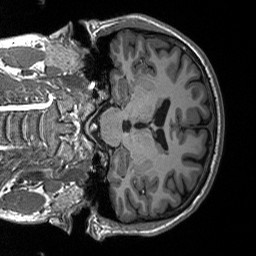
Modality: T1w
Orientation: coronal
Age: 25
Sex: male
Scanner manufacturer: siemens
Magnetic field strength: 3 T
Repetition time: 2.53 s
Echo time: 0.00219 s